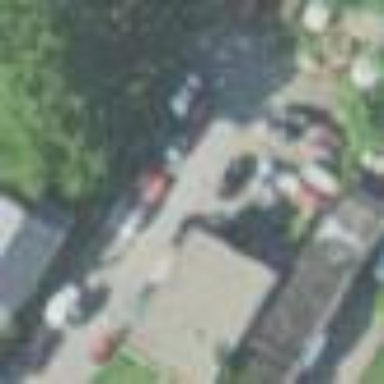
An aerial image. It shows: Parking area with surface.